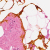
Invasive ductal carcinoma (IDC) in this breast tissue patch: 0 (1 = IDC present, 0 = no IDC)